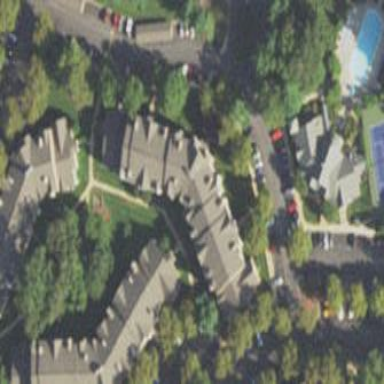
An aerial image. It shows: Terrace building.